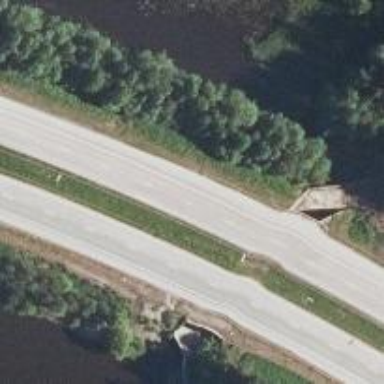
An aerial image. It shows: Asphalt bridge on motorway.